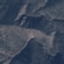
Land use / land cover: HerbaceousVegetation